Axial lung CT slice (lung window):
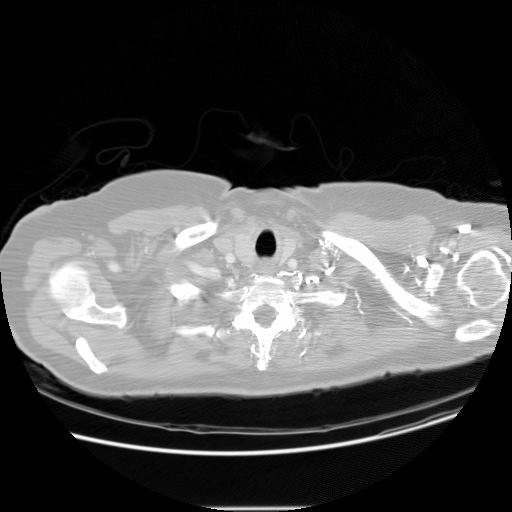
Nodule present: no